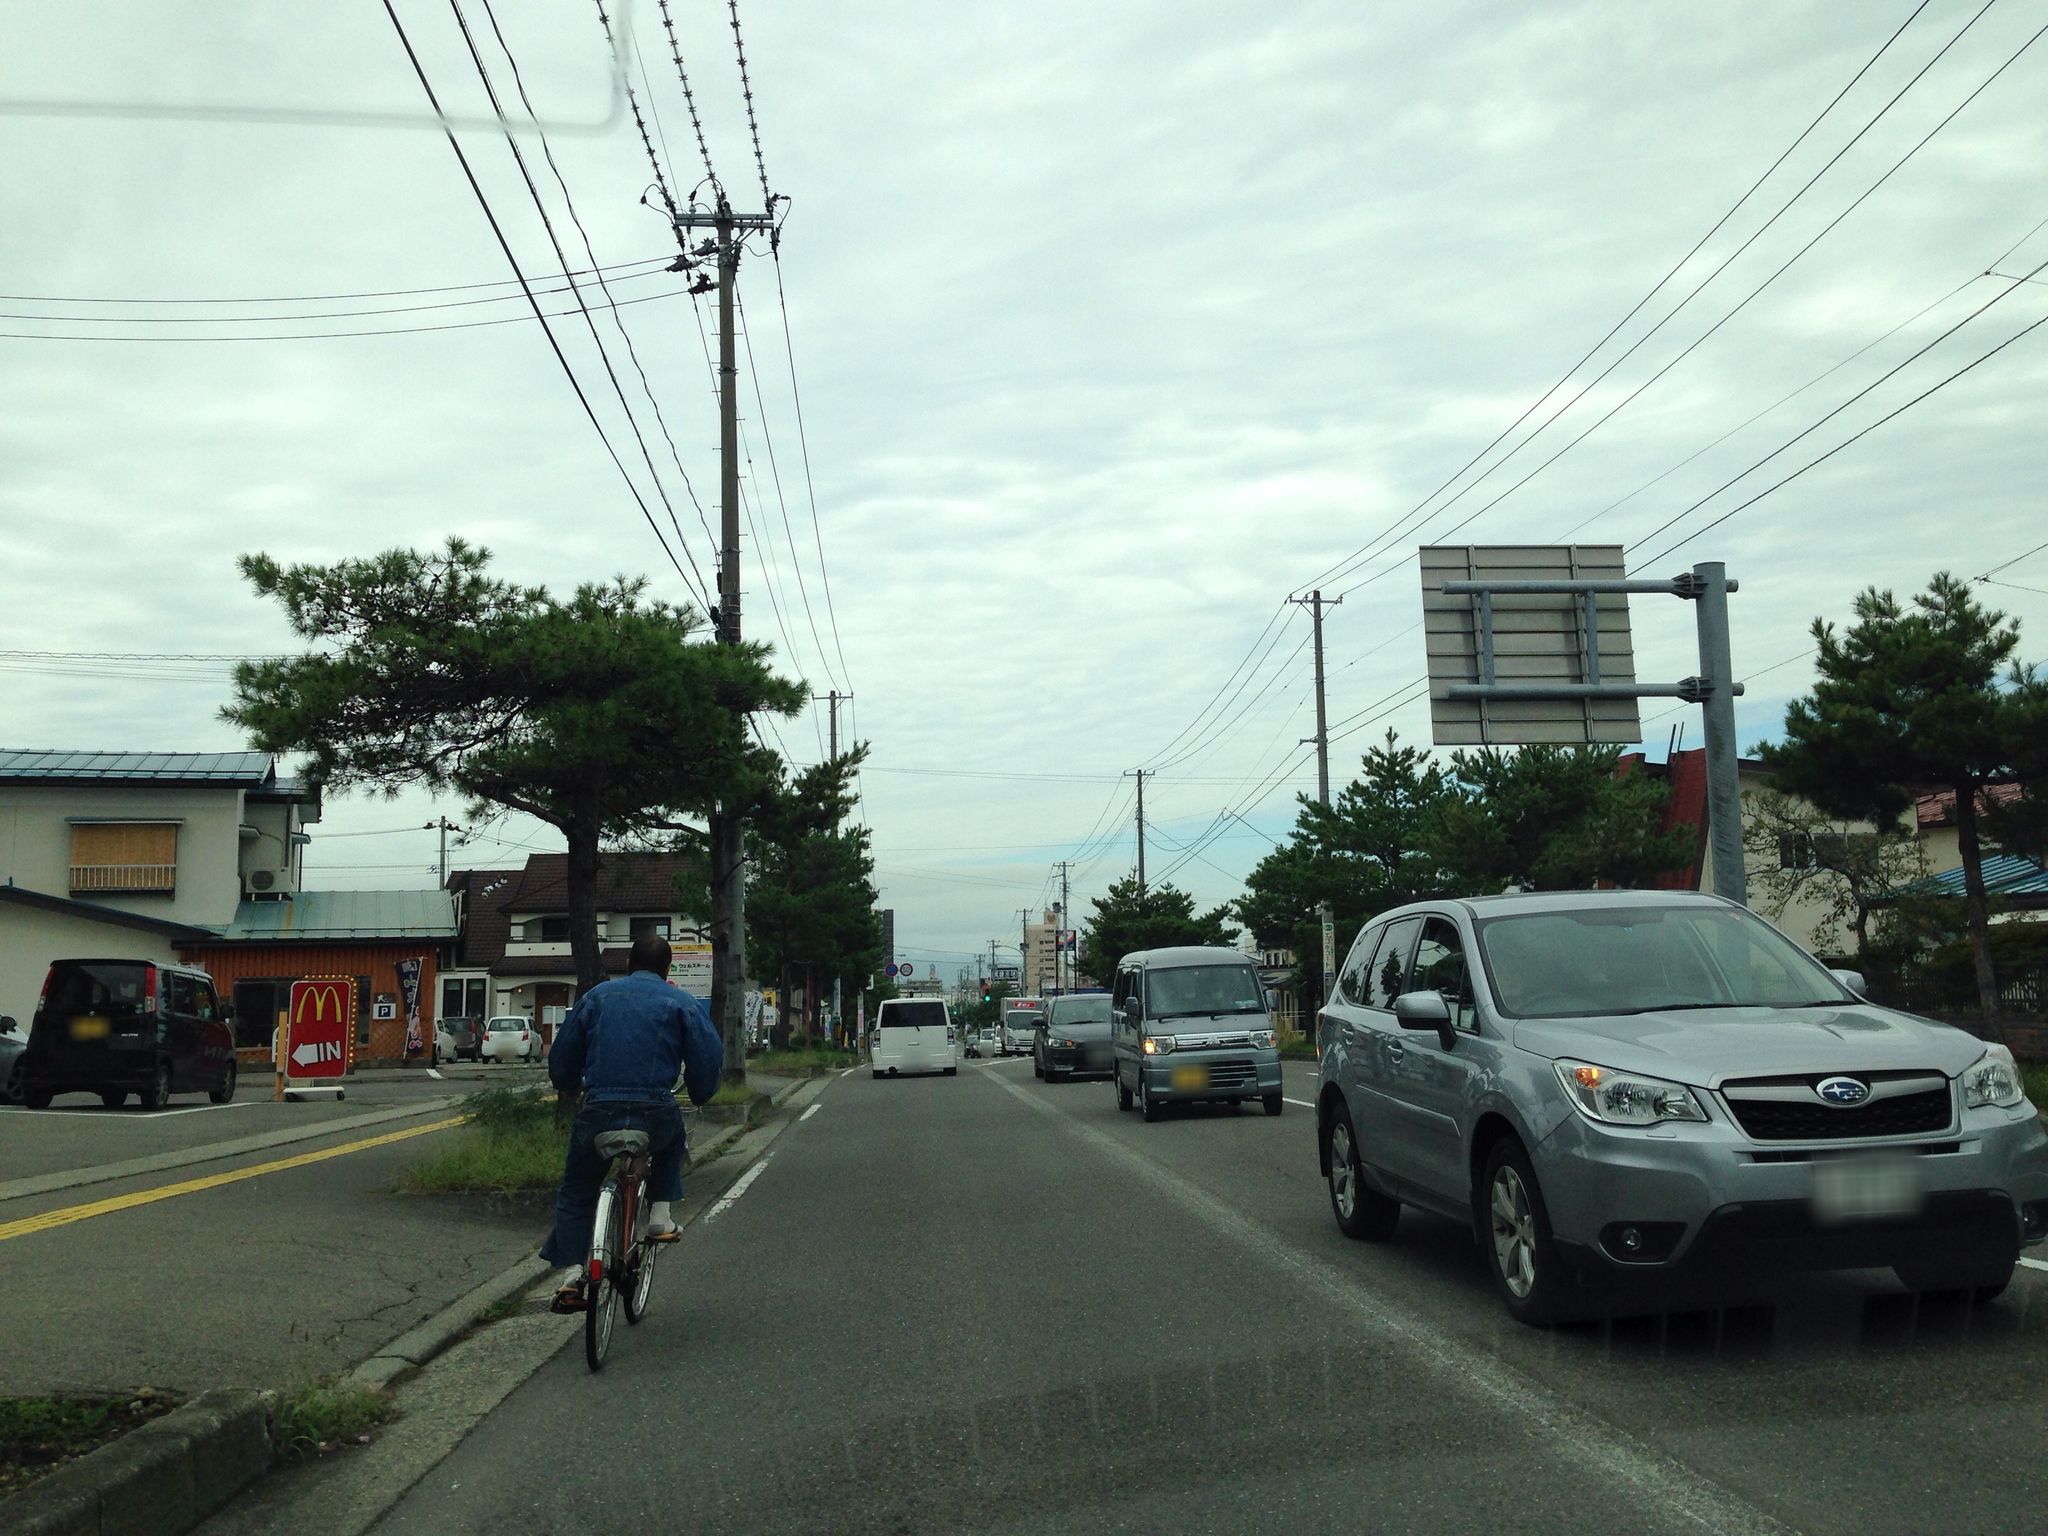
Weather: cloudy
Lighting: day
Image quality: good
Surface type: driving surface
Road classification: footway
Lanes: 4.0
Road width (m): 3
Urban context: urban centre
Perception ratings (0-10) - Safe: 3.48, Lively: 4.05, Beautiful: 3.74, Boring: 2.96, Depressing: 4.28, Wealthy: 3.89